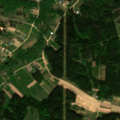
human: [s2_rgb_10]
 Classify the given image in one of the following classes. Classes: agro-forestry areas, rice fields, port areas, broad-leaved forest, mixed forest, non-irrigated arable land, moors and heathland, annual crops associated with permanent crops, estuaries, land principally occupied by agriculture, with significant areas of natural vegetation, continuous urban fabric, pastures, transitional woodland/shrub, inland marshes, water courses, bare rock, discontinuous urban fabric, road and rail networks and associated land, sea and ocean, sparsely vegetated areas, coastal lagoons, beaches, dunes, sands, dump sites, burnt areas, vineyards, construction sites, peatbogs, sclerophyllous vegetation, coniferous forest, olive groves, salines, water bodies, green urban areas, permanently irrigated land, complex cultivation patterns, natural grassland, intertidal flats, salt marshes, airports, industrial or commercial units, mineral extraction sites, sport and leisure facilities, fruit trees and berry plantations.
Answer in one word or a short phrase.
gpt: complex cultivation patterns, land principally occupied by agriculture, with significant areas of natural vegetation, mixed forest, transitional woodland/shrub